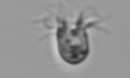
Label: Ciliophora